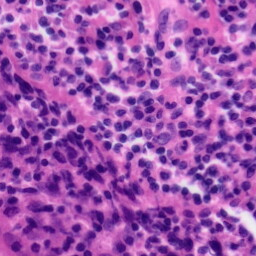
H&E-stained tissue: Tonsil